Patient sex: F
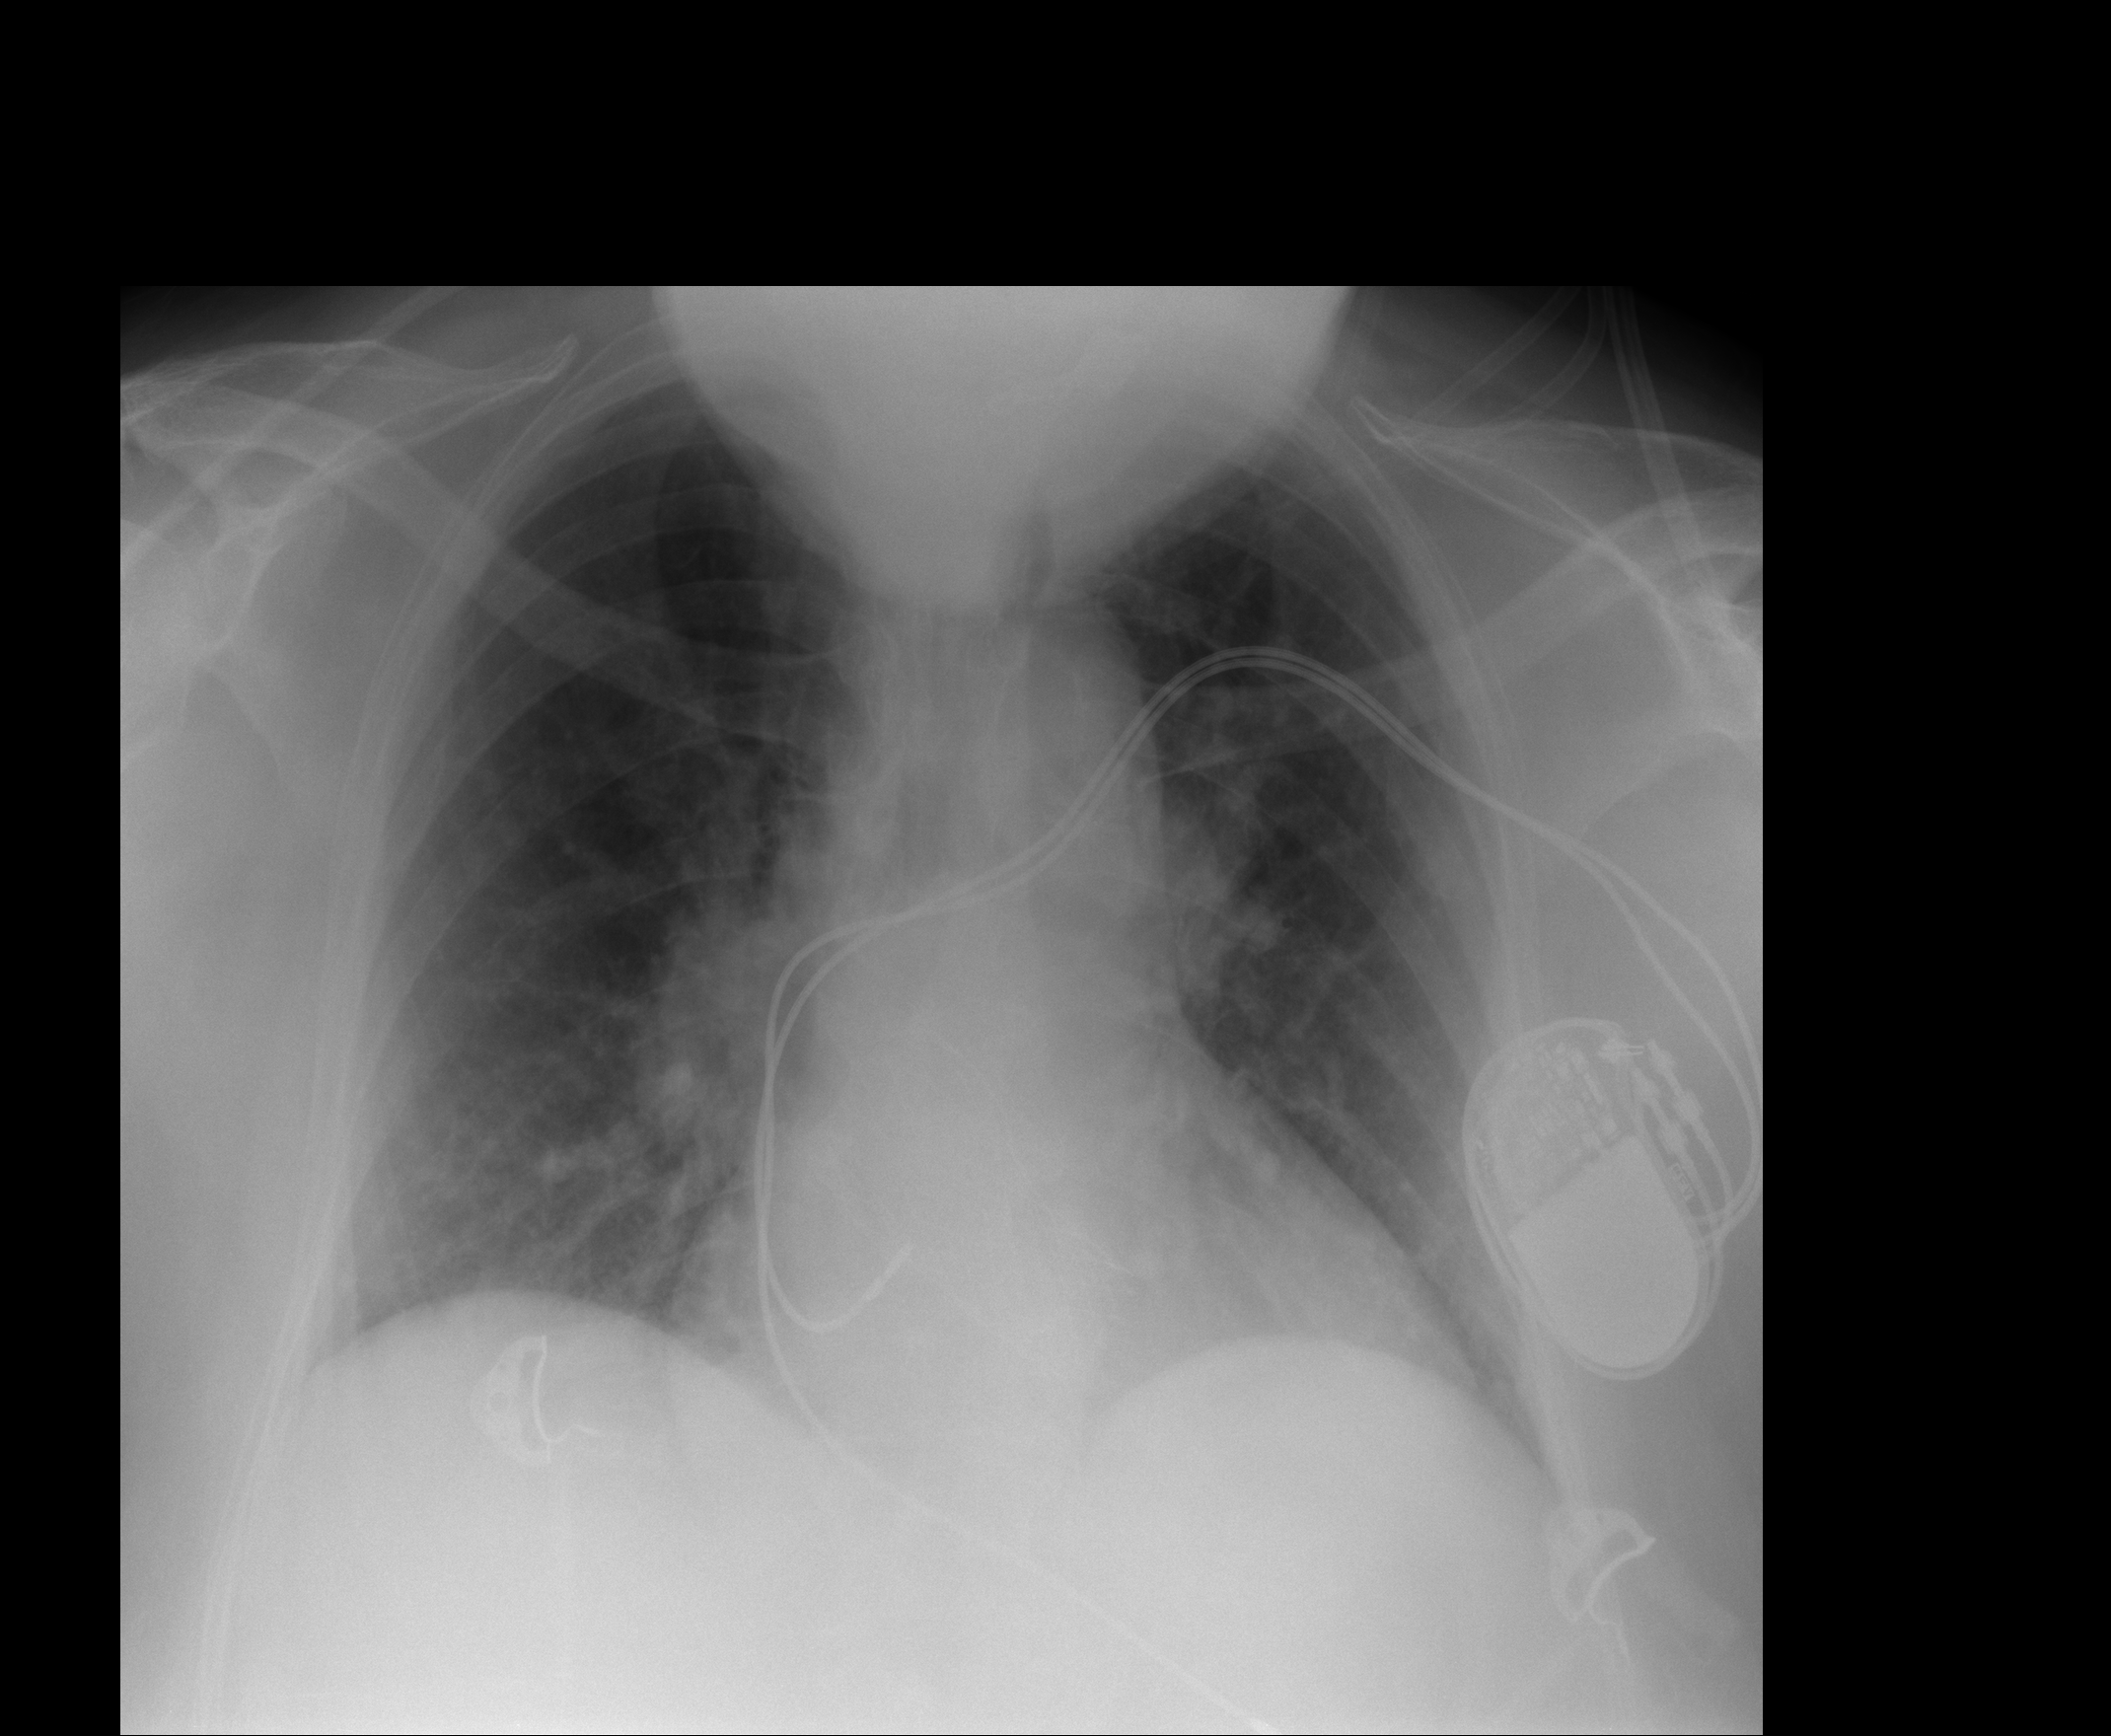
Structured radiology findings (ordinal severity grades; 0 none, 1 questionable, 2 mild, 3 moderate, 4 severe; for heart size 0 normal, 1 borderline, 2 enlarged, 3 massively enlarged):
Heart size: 0
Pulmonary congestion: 2
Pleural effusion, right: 0
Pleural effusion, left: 0
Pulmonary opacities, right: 0
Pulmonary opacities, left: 0
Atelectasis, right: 2
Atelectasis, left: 0